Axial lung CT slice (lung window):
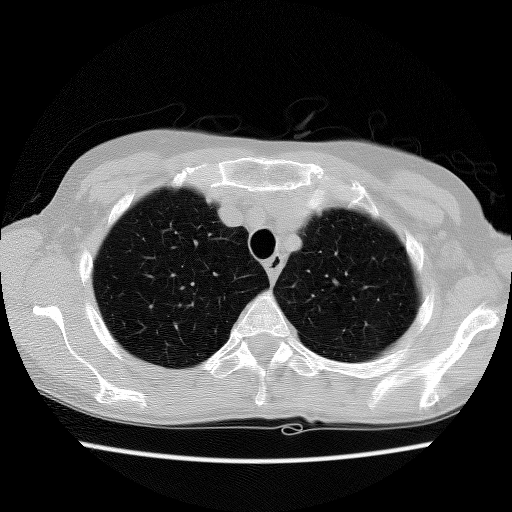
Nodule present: no